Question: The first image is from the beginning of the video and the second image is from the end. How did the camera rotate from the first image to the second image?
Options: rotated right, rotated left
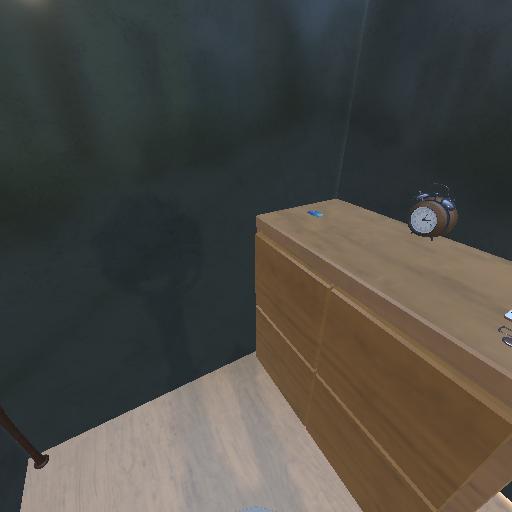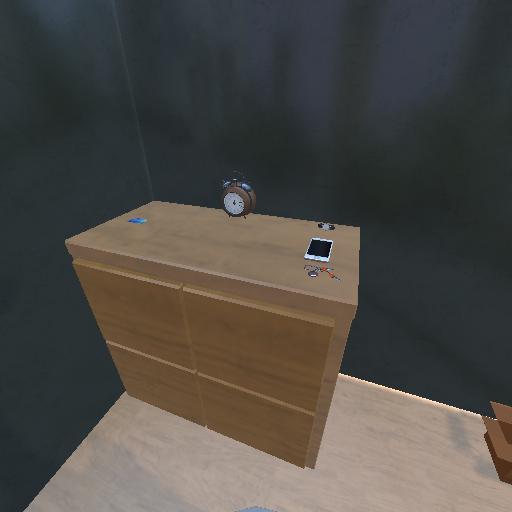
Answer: rotated right